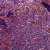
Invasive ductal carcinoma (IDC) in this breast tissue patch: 0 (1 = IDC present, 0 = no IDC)